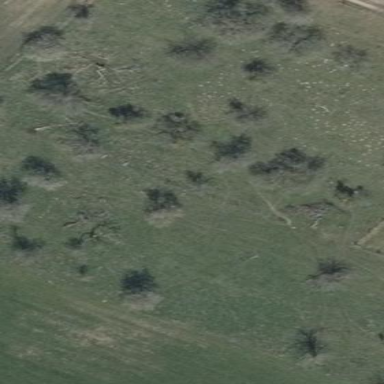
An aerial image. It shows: Orchard.